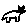
Label: cat